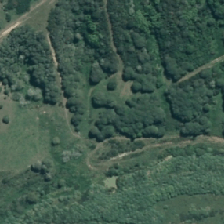
Land cover: deciduous_hardwood